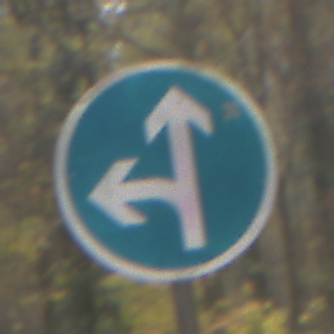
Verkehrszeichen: VorgeschriebeneFahrtrichtungGeradeausOderLinks
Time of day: MorningAfternoon
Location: Outdoor (Nature)
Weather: Overcast
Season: Autumn
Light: Natural